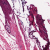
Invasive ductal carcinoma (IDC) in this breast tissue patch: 0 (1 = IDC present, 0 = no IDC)